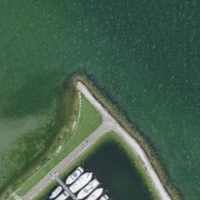
EUNIS habitat code: 14
Species observed at this site:
Prunella vulgaris
Plantago media